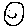
Label: smiley face